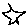
Label: star